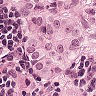
Metastatic tissue present: yes